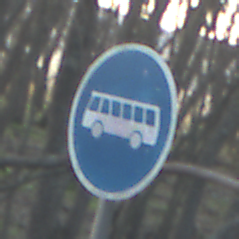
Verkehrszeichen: Busssonderstreifen
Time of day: SunriseSunset
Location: Outdoor (Nature)
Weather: Clear
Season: Winter
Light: Natural